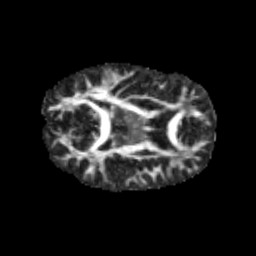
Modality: FA
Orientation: axial
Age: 10
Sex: male
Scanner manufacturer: siemens
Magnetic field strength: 3 T
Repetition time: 3.8 s
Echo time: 0.07 s